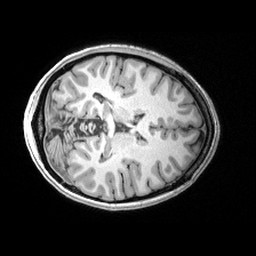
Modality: T1w
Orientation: axial
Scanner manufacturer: siemens
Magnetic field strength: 3 T
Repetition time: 2.53 s
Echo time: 0.00299 s